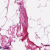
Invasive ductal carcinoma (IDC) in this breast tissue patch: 0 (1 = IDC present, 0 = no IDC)